Aerial crown-view tile of a tropical tree (Barro Colorado Island, Panama), acquired 20250616:
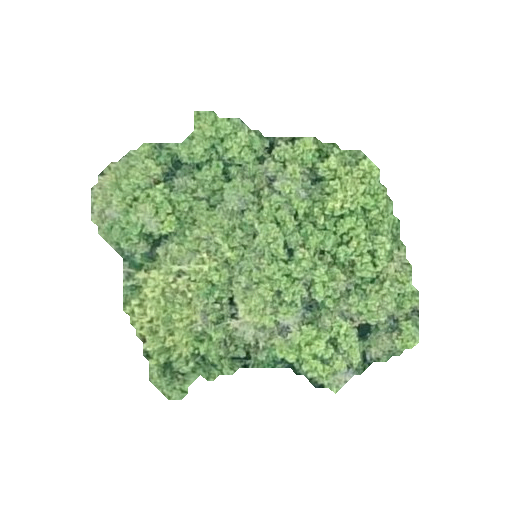
Species: Prioria copaifera
GBIF accepted scientific name: Prioria copaifera
Crown area: 97.125 m²